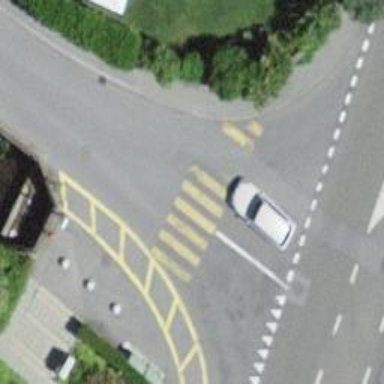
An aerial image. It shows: Zebra crossing on the road.